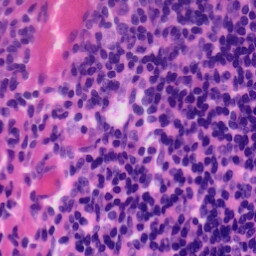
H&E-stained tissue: Tonsil